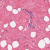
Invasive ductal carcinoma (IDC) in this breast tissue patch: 0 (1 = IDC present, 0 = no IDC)